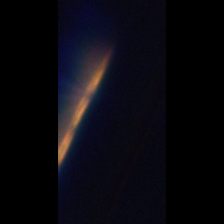
Taxon: Pennate
Group: Diatoms